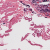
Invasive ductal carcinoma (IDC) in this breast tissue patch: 0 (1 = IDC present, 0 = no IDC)